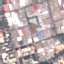
Land use / land cover: Industrial